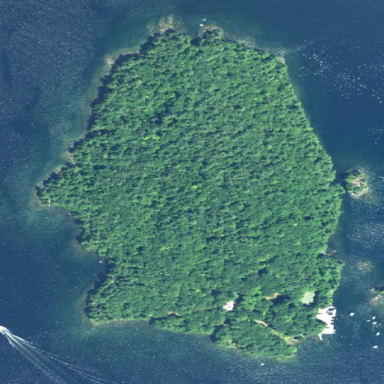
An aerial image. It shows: Islet.